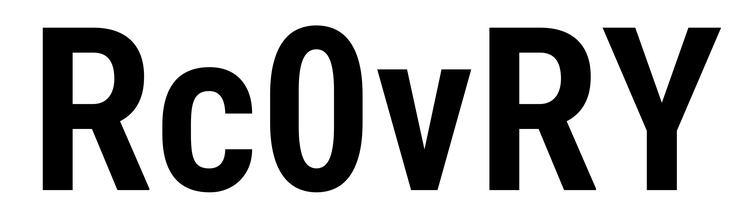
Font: Roboto_Condensed_SemiBold